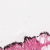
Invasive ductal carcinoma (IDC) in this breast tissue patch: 0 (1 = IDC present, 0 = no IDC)